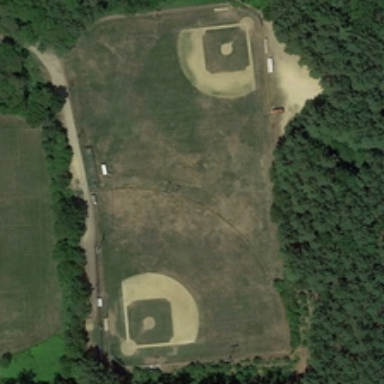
Two baseball fields are surrounded by many green trees .